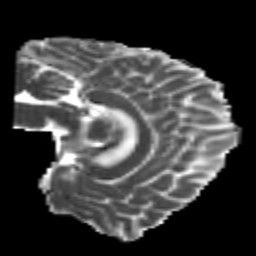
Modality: MD
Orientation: sagittal
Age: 25
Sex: male
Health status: healthy
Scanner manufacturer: philips
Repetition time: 7.477 s
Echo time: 0.08753 s